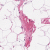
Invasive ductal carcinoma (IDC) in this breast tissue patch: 0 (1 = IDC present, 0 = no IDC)